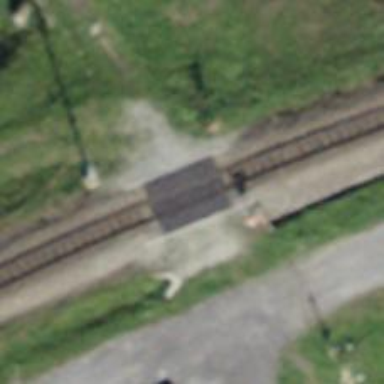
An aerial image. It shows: Uncontrolled railway crossing.